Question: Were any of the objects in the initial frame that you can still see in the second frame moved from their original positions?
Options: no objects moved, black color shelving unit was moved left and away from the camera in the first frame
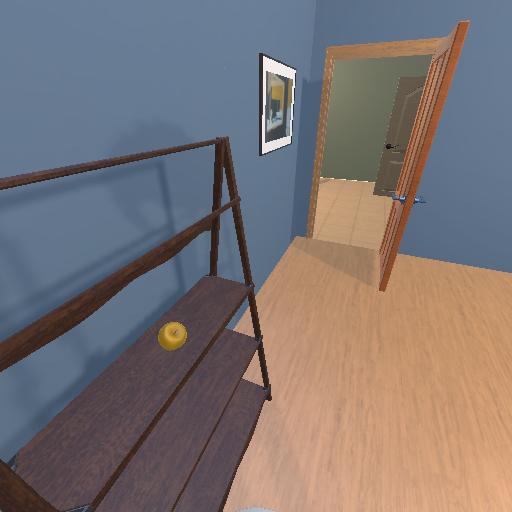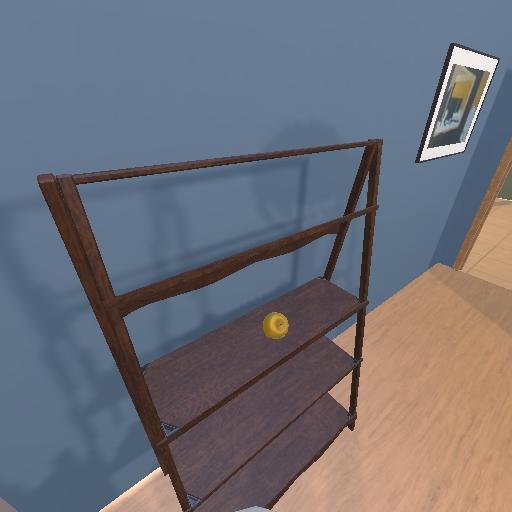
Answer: no objects moved